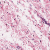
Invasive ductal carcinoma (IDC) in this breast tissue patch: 0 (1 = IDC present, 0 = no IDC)